Field crop: maize
Growth stage: 1
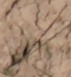
Species: lolium